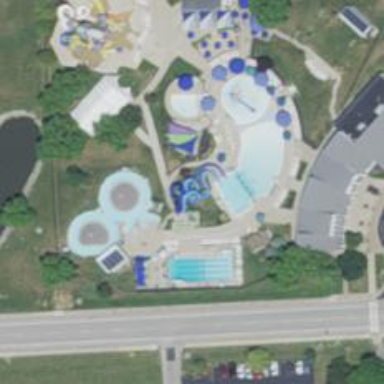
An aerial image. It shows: Water slide attraction.